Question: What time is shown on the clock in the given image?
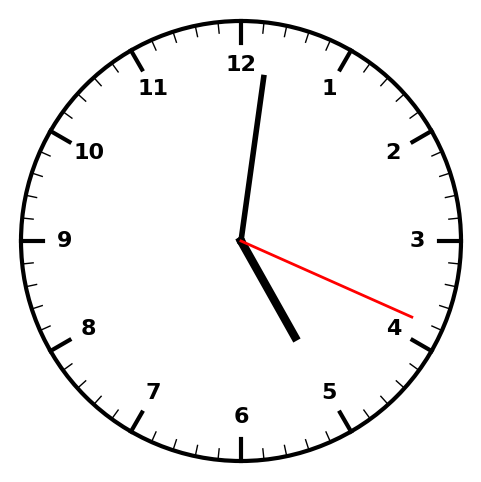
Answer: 05:01:19